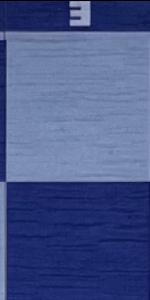
Label: Empty